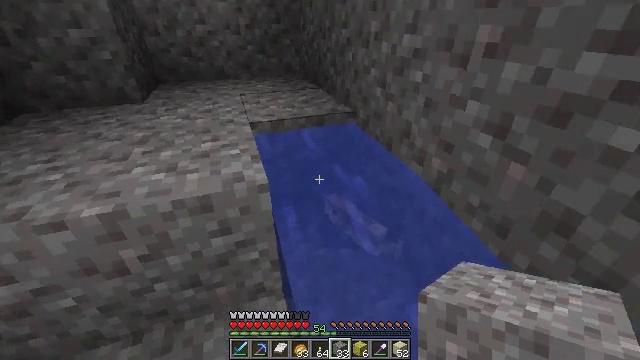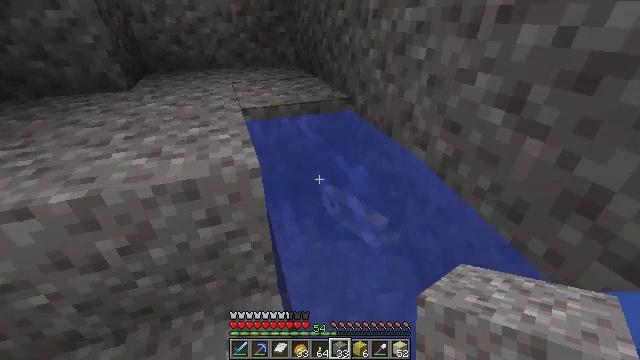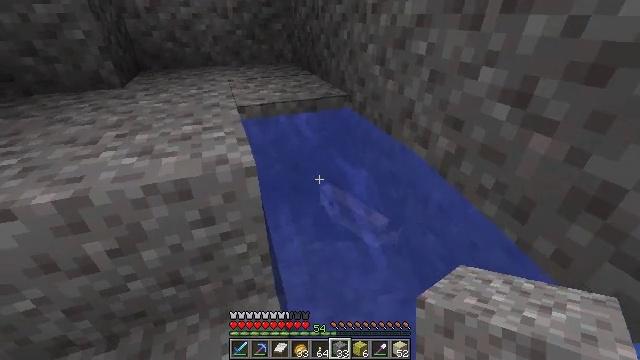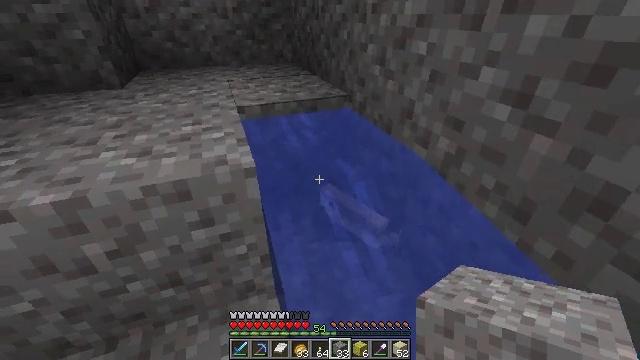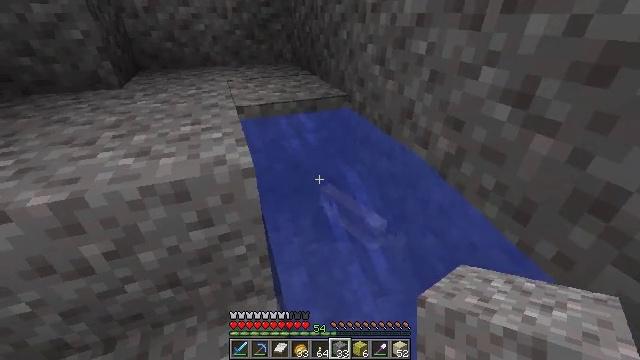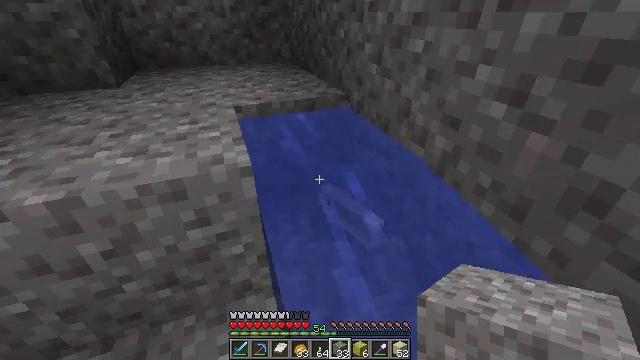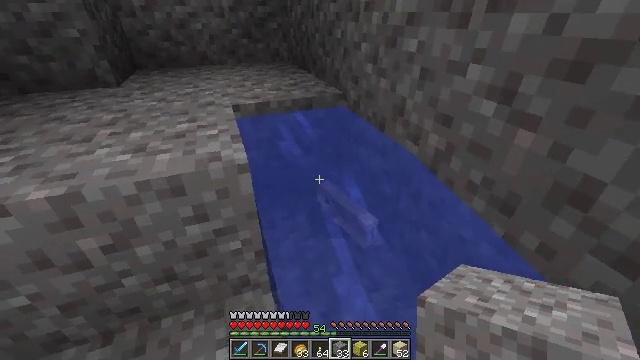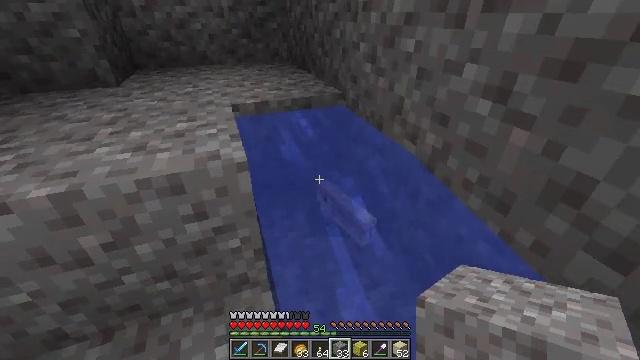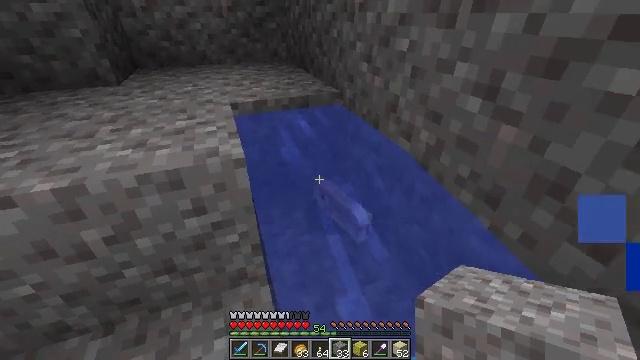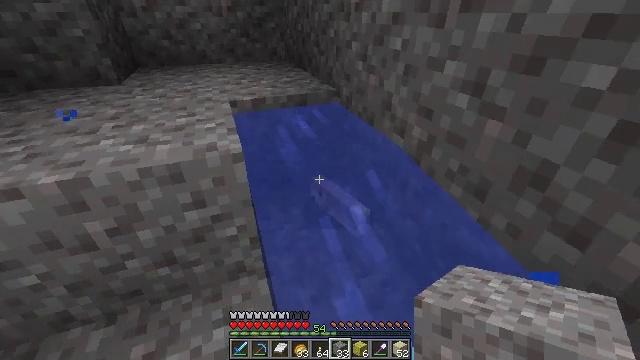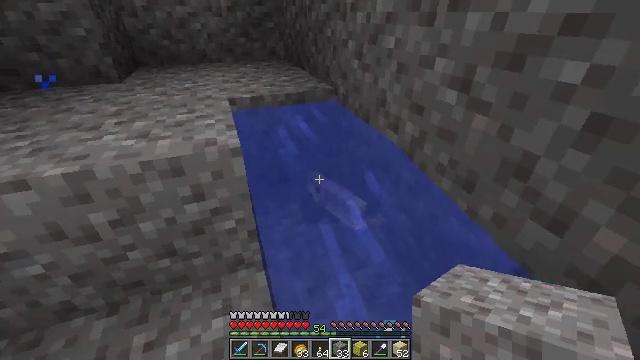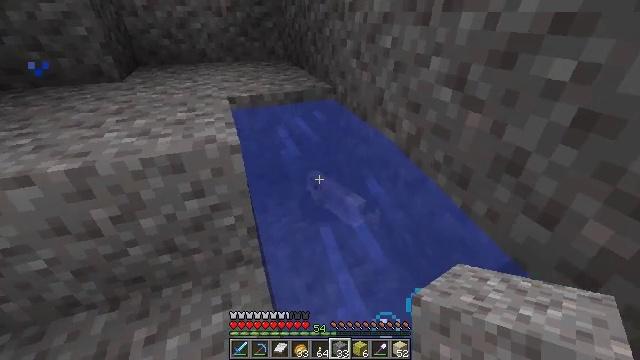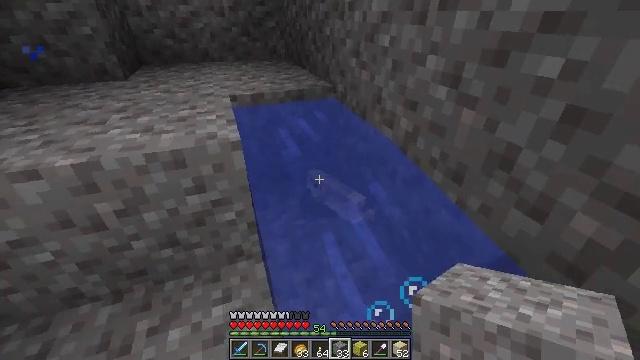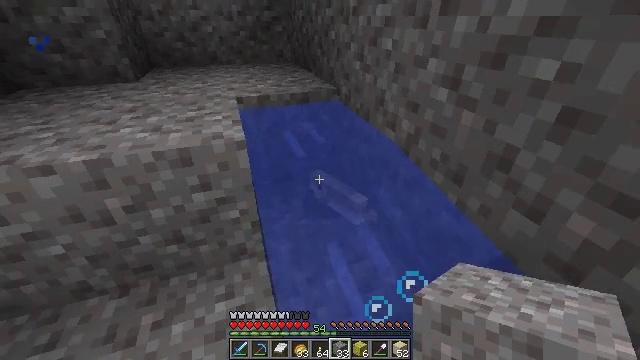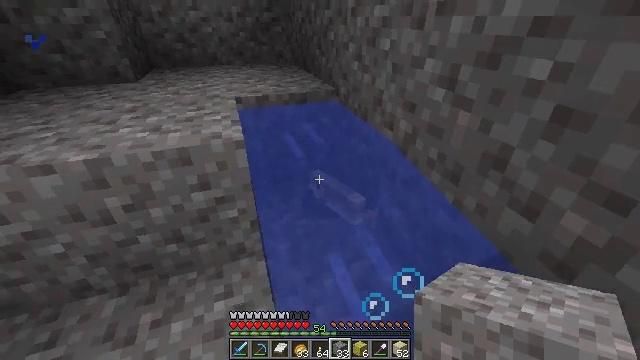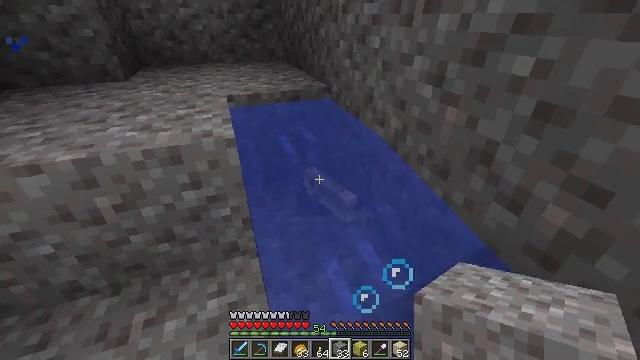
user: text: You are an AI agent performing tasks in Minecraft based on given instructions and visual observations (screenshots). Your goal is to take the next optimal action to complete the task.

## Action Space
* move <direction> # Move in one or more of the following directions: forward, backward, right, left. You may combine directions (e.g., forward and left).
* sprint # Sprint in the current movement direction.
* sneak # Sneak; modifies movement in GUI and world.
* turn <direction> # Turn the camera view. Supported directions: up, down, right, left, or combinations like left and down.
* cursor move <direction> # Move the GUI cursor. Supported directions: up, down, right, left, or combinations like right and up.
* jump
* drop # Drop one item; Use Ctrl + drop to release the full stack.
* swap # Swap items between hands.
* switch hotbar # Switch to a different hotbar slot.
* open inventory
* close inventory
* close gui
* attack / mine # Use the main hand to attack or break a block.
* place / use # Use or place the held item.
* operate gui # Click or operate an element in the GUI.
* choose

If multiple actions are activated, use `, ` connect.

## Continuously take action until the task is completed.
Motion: motion action
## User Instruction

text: Hunt a cod.
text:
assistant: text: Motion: no_op
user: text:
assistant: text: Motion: no_op
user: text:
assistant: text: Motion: no_op
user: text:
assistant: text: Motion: use / place
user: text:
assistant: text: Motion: use / place
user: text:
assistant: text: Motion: use / place
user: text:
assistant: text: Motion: no_op
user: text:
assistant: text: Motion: no_op
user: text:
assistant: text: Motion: no_op
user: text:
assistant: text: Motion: no_op
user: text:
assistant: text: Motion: no_op
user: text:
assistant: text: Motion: move forward
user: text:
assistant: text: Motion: move forward, turn left
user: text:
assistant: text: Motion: move forward
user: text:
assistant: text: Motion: move forward, turn right
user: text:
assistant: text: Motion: move forward, turn right and down, attack / mine
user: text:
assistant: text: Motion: move forward, attack / mine
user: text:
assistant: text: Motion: move forward, attack / mine
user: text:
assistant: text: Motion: move forward, attack / mine
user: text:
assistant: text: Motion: move forward
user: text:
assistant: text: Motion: move forward, turn left
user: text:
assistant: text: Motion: move forward, turn left
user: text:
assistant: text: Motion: move forward, turn left
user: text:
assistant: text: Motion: move forward, turn left
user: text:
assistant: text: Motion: move forward, turn left
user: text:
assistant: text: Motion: move forward
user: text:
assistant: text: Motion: move forward
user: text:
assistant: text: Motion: move forward
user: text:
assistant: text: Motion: move forward
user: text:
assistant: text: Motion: move forward